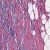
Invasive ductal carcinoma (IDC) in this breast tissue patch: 1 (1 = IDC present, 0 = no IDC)